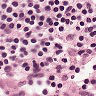
Metastatic tissue present: no